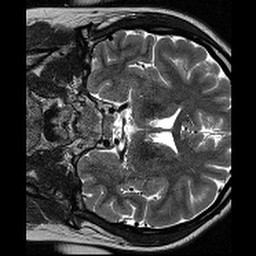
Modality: T2w
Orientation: coronal